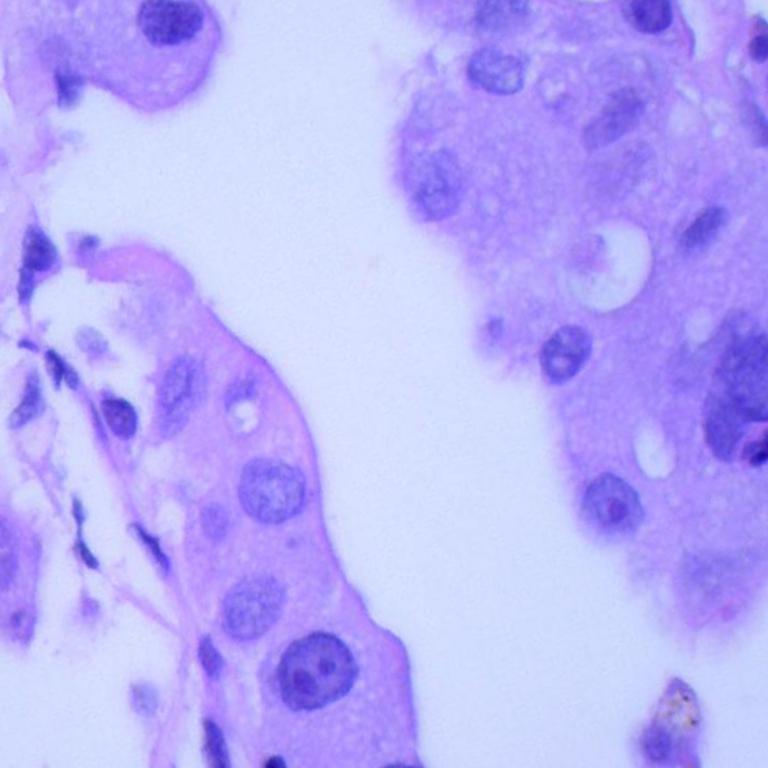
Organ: lung
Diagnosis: adenocarcinomas